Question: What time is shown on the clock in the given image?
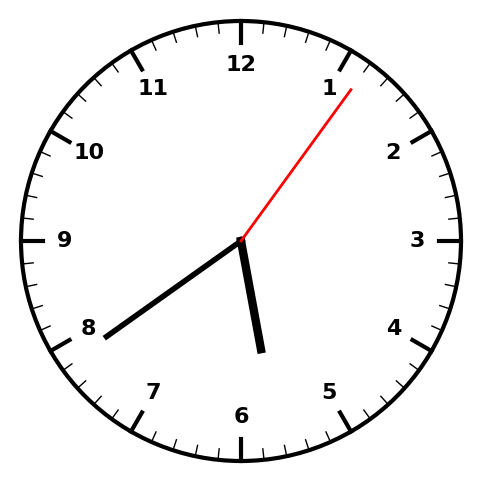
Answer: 05:39:06